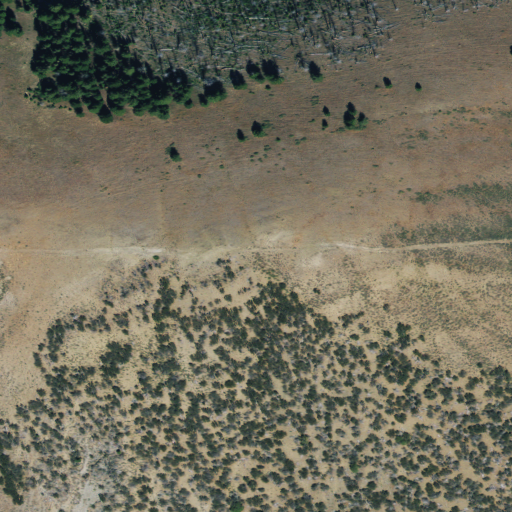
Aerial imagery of mountain in Oregon named Bullrun Mountain containing shrub, grassland, and evergreen forest